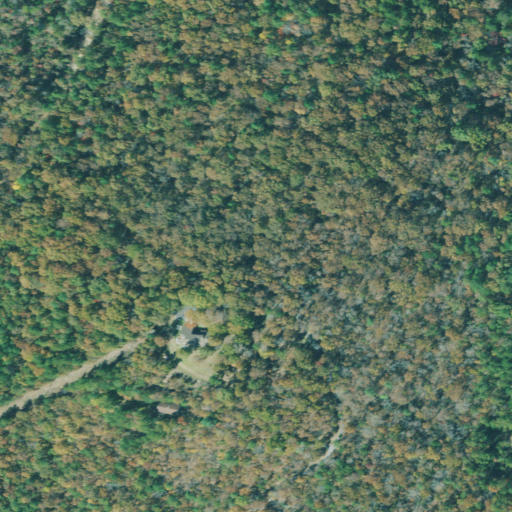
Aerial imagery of mountain in Georgia named Van Houten Mountain containing deciduous forest, open development, and evergreen forest